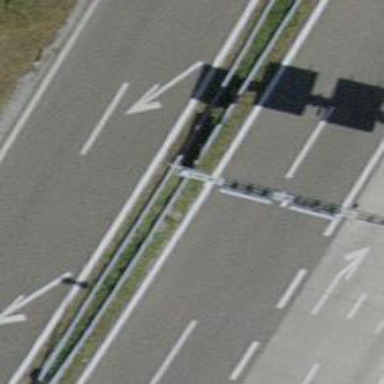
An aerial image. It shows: Gantry structure.